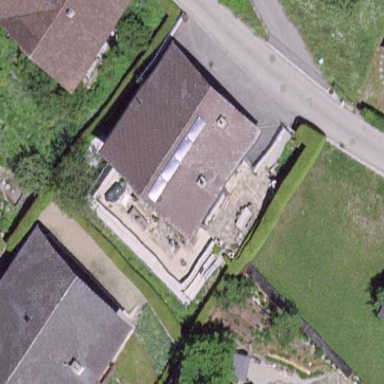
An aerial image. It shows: Detached building.